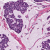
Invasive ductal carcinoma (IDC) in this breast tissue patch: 1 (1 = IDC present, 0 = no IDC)